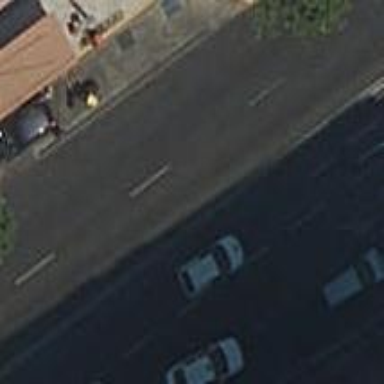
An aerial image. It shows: Primary highway with asphalt surface. There are sidewalks on both sides of the road.